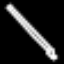
Label: pencil